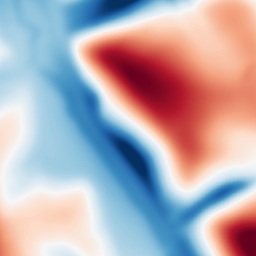
Category: multiscale
Decomposition family: dog
Decomposition parameters: sigma_low: 5
sigma_high: 50
Upsampling method: regularized
Upsampling parameters: scale: 2
lambda_reg: 0.001
Upsampling scale: 2